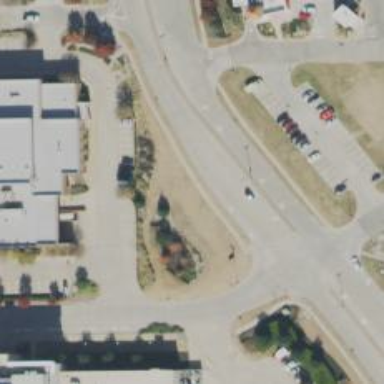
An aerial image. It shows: Tertiary road with separate sidewalks.